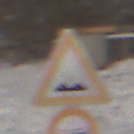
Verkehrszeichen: UnebeneFahrbahn
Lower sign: Ueberholverbot
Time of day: MorningAfternoon
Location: Outdoor (Nature)
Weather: PartlyCloudy
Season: Winter
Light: Natural